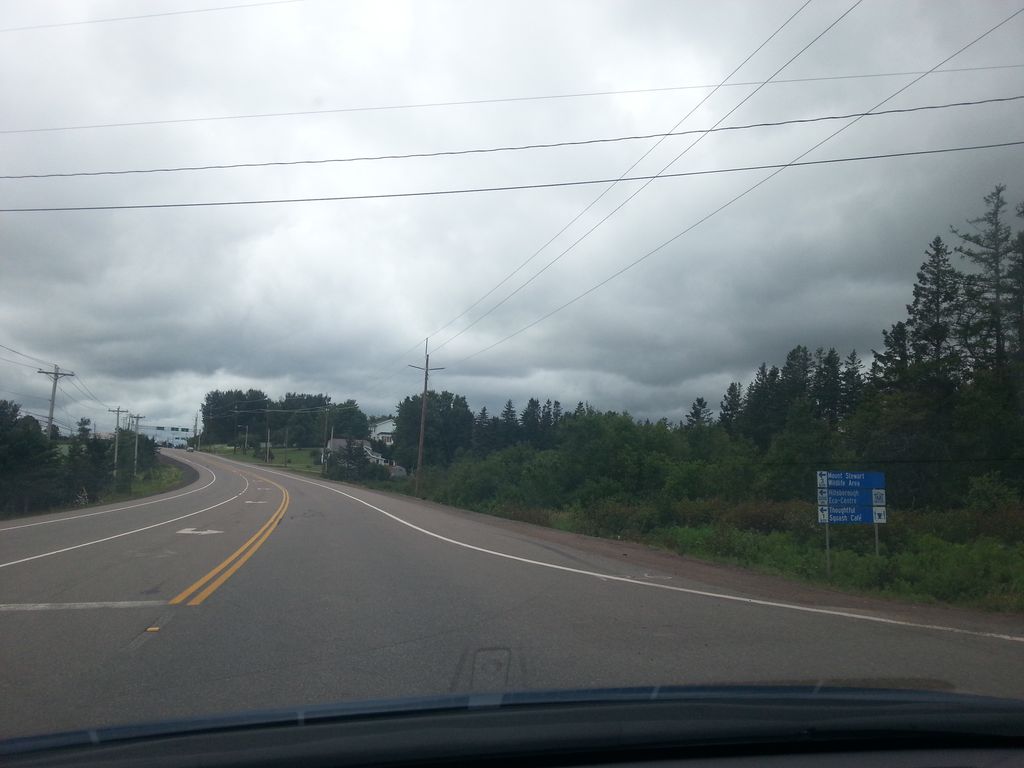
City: charlottetown